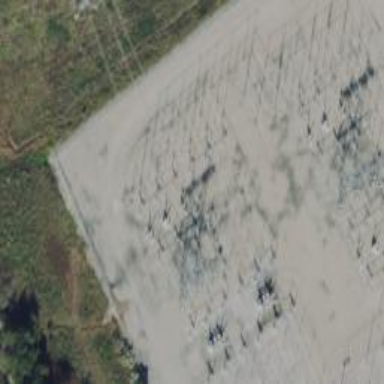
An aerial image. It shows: Switch for power supply.